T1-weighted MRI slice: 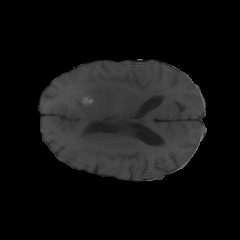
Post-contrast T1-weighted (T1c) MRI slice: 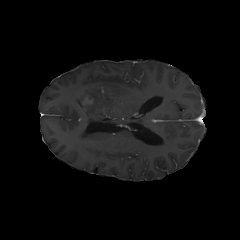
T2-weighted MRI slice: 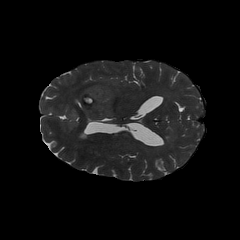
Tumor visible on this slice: yes